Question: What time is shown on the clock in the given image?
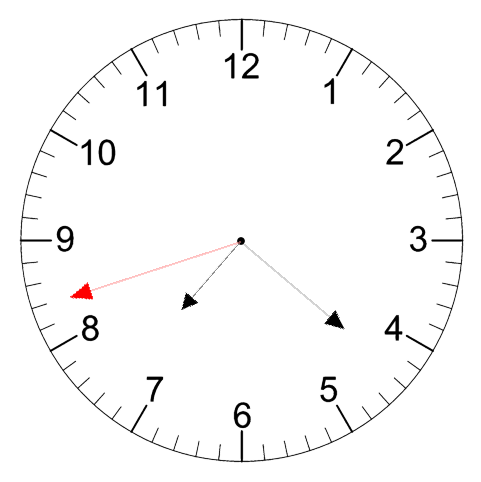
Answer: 07:21:42